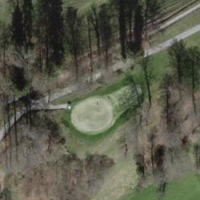
EUNIS habitat code: 53
Species observed at this site:
Fagus sylvatica